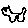
Label: cat